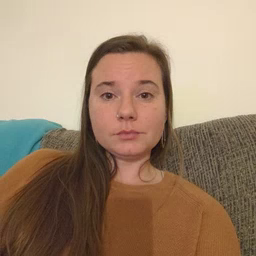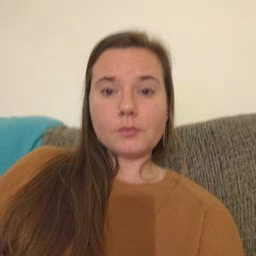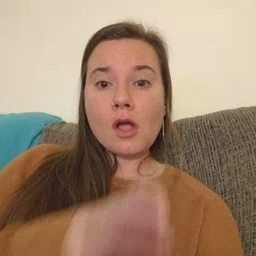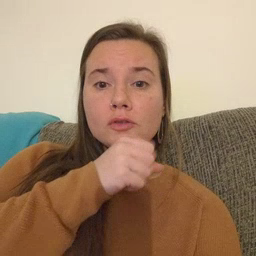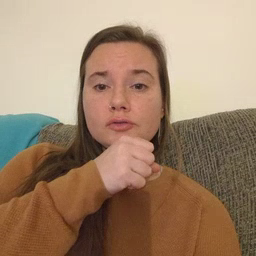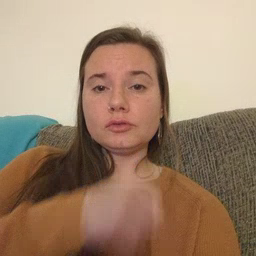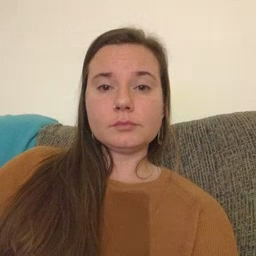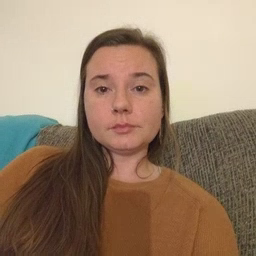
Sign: orange